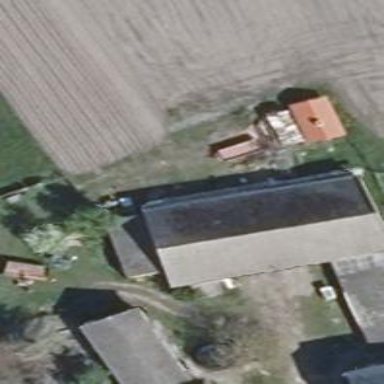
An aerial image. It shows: Building with gabled roof oriented along its length. The roof is grey in color.